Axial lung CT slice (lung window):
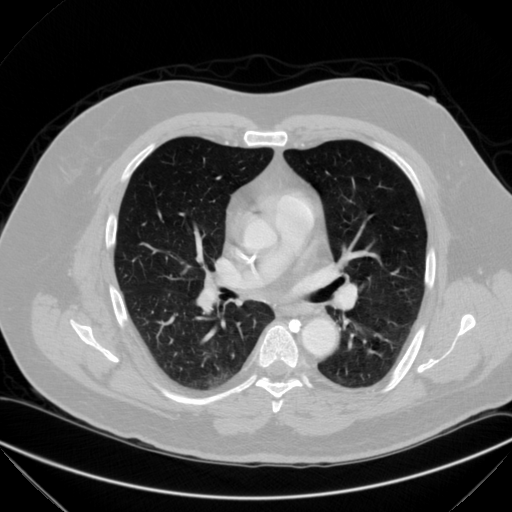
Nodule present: no